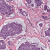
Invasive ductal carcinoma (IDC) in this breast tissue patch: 1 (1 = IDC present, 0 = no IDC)